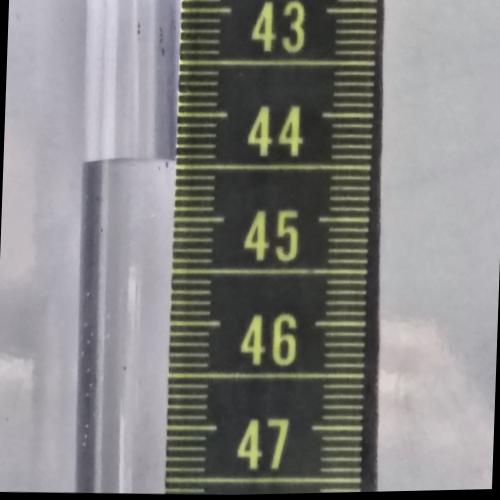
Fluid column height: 44.5 cm